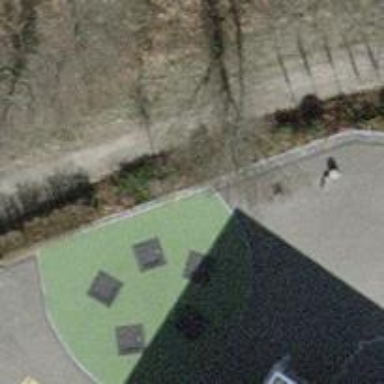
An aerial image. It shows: Playground featuring trampoline.